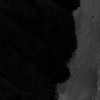
Atmospheric dust classification: not_dusty